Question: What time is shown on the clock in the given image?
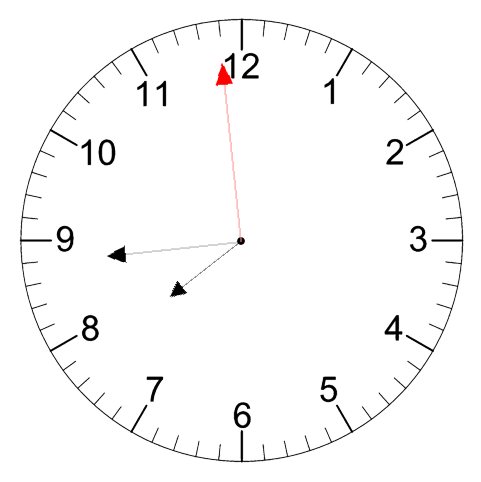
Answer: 07:43:59